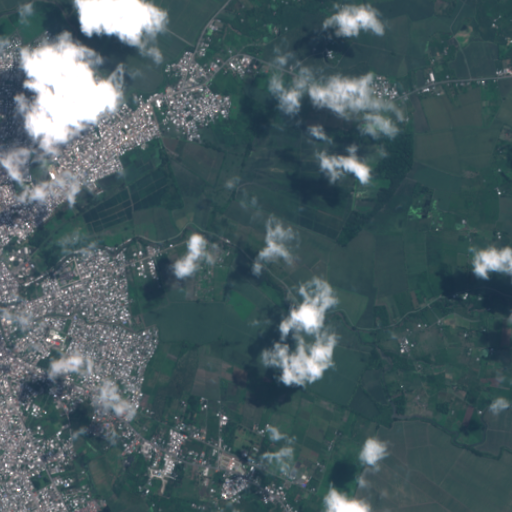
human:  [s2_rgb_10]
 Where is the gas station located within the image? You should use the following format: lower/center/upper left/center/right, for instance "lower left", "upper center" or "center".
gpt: The gas station is located in the lower left of the image.
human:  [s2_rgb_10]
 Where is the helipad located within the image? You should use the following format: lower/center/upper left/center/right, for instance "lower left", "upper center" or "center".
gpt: The helipad is located in the center left of the image.
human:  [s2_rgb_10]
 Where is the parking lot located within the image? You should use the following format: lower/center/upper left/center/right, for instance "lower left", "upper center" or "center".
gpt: The parking lot is located in the center left of the image.
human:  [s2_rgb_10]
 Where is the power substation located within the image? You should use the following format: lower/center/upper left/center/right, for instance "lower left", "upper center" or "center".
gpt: The power substation is located in the upper center of the image.
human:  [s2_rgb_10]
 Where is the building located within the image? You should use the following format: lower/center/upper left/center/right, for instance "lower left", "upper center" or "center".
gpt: There is no building in the image.